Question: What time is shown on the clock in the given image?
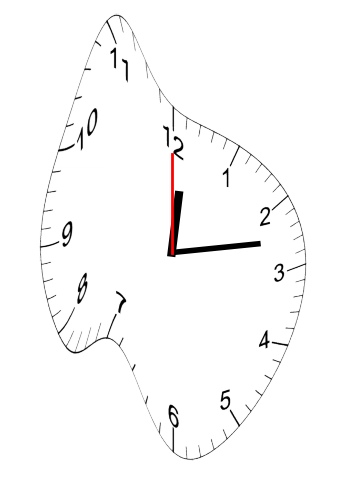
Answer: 12:13:00